Question: I am getting
> "code": 403,
"message": "User Rate Limit Exceeded"
while using Google Drive API in my web app
Although the quota is 10,000 requests per 100 seconds and my average is less than 2:

How can I resolve this error? How to implement exponential backoff as the documents say?
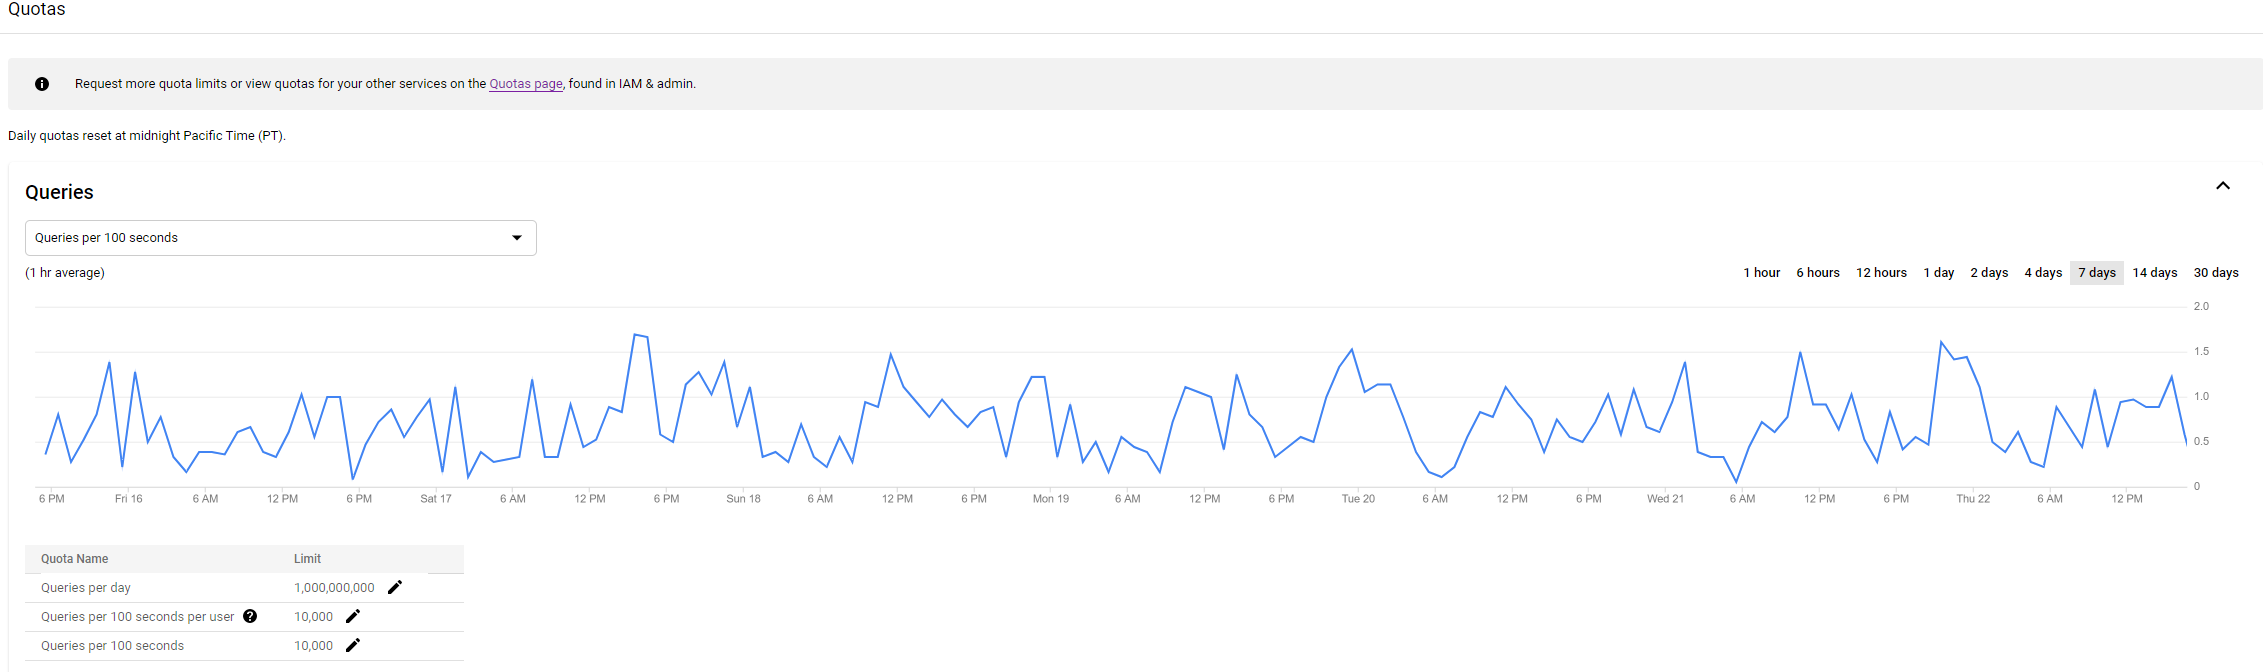
Answer: After hours of searching and thinking, I found out that,
'User Rate Limit Exceeded' has a spam protection which allow max 10 requests per second.
Thus I found out a lazy trick to do so by delaying the calls using:
'''
usleep(rand(<PHONE>,<PHONE>);
'''
It simply delays the call by a random duration between 1 and two seconds.